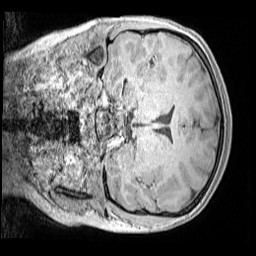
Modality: MP2RAGE
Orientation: coronal
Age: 13
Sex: female
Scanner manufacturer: siemens
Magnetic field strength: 3 T
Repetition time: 4 s
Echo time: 0.00299 s